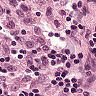
Metastatic tissue present: no